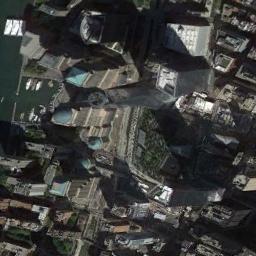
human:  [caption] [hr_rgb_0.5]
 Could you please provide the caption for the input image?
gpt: A commercial area with lots of buildings of different heights is next to the waters .

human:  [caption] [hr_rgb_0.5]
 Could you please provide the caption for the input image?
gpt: The commercial area is consist of many tall buildings .

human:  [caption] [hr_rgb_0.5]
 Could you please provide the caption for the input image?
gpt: In a business district there are many tall buildings of different shapes and several roads with many cars  There is a river beside the buildings .

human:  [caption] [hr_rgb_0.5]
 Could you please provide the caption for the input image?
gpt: The tall buildings in the picture are all red .

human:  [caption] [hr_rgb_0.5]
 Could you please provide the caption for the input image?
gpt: There are several buildings with a blue roof beside the port on a commercial area .